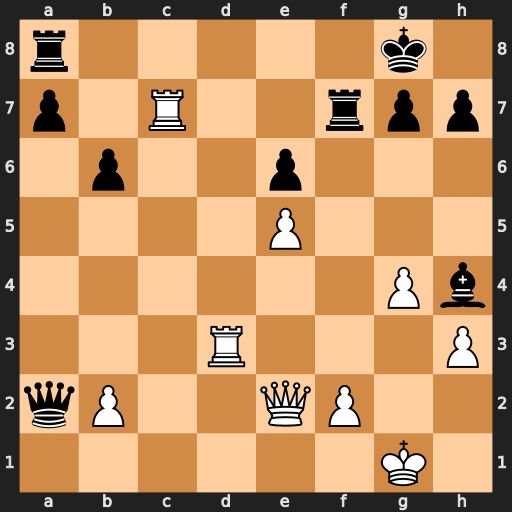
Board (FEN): r5k1/p1R2rpp/1p2p3/4P3/6Pb/3R3P/qP2QP2/6K1
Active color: w
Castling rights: -
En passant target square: -
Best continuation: Rxf7 Kxf7 Qf3+